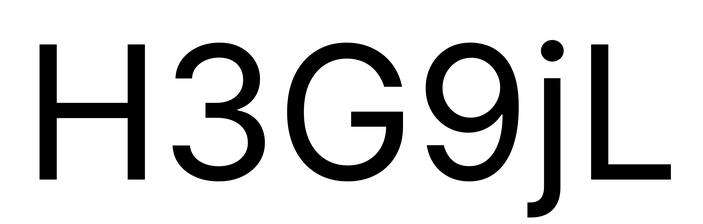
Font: Inter_Regular